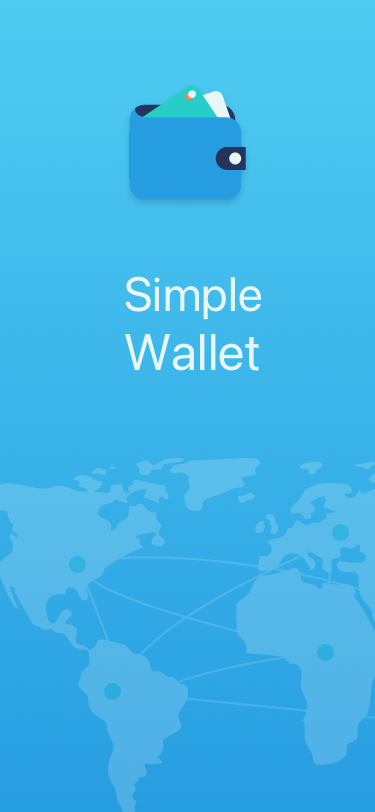
Text in this UI design:
Simple Wallet